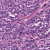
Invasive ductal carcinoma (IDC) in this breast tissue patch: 1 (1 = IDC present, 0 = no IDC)